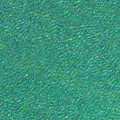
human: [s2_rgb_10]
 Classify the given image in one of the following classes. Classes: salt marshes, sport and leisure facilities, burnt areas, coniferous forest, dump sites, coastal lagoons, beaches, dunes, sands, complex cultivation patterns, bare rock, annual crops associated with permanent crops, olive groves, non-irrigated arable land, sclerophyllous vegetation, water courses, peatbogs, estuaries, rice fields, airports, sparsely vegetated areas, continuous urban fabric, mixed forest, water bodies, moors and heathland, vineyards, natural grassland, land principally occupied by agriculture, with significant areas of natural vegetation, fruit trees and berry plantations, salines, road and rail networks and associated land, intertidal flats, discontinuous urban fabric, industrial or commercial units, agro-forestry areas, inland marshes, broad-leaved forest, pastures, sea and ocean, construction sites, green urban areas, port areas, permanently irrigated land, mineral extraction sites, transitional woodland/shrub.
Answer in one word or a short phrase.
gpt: sea and ocean